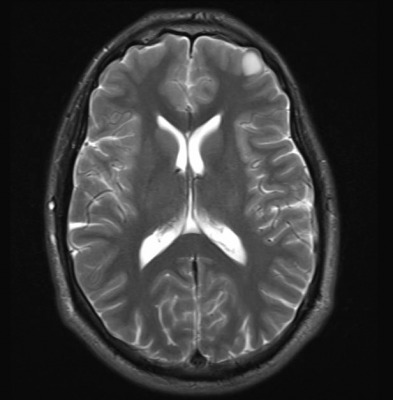
Label: notumor